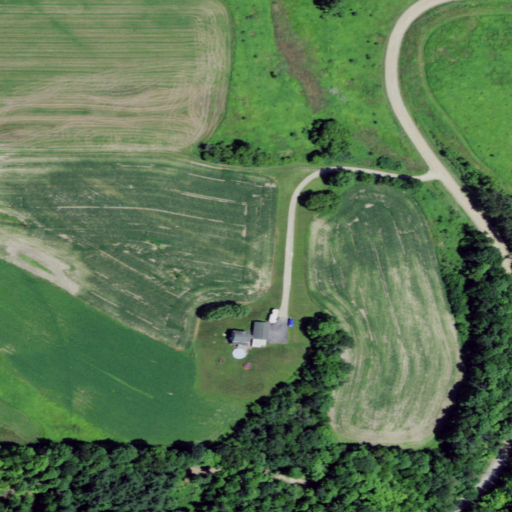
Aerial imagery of mountain in New York named Haight Hill containing cultivated crops, deciduous forest, open development, pasture, mixed forest, and low intensity development